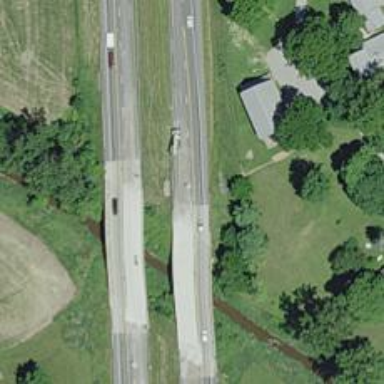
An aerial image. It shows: Primary highway expressway with bridge.